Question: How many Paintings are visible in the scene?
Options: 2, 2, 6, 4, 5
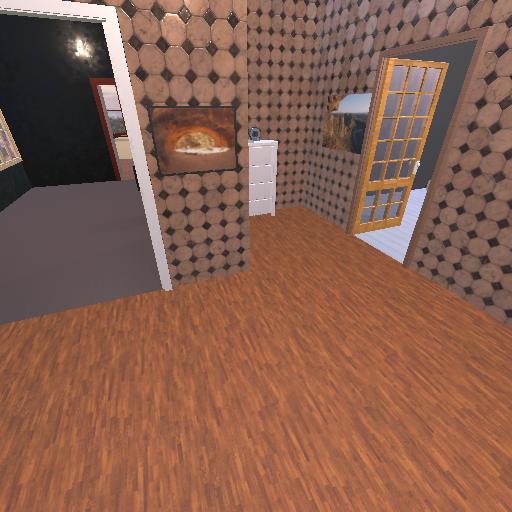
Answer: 2